Question: I'm using direct show to try and capture a webcam stream in to my vb.net program. Heres the subroutine running which works:
'''
Private Sub CaptureVideo()
Dim hr As Integer = 0
Dim sourceFilter As IBaseFilter = Nothing
Try
GetInterfaces()
hr = Me.CaptureGraphBuilder.SetFiltergraph(Me.GraphBuilder)
Debug.WriteLine("Attach the filter graph to the capture graph : " & DsError.GetErrorText(hr))
DsError.ThrowExceptionForHR(hr)
sourceFilter = FindCaptureDevice()
hr = Me.GraphBuilder.AddFilter(sourceFilter, "Video Capture")
Debug.WriteLine("Add capture filter to our graph : " & DsError.GetErrorText(hr))
DsError.ThrowExceptionForHR(hr)
hr = Me.CaptureGraphBuilder.RenderStream(PinCategory.Preview, MediaType.Video, sourceFilter, Nothing, Nothing)
Debug.WriteLine("Render the preview pin on the video capture filter : " & DsError.GetErrorText(hr))
DsError.ThrowExceptionForHR(hr)
Dim pSink As DirectShowLib.IFileSinkFilter = Nothing
Dim pMux As DirectShowLib.IBaseFilter = Nothing
hr = Me.CaptureGraphBuilder.SetOutputFileName(DirectShowLib.MediaSubType.Avi, "c:ideo\myvid1.avi", pMux, pSink)
Debug.WriteLine("Set File : " & DirectShowLib.DsError.GetErrorText(hr))
DirectShowLib.DsError.ThrowExceptionForHR(hr)
hr = Me.CaptureGraphBuilder.RenderStream(DirectShowLib.PinCategory.Capture, DirectShowLib.MediaType.Video, sourceFilter, Nothing, pMux)
Debug.WriteLine("Render the capture pin on the video capture filter : " & DirectShowLib.DsError.GetErrorText(hr))
DirectShowLib.DsError.ThrowExceptionForHR(hr)
Marshal.ReleaseComObject(sourceFilter)
SetupVideoWindow()
rot = New DsROTEntry(Me.GraphBuilder)
hr = Me.MediaControl.Run()
Debug.WriteLine("Start previewing video data : " & DsError.GetErrorText(hr))
DsError.ThrowExceptionForHR(hr)
Me.CurrentState = PlayState.Running
Debug.WriteLine("The currentstate : " & Me.CurrentState.ToString)
Catch ex As Exception
MessageBox.Show("An unrecoverable error has occurred.With error : " & ex.ToString)
End Try
End Sub
'''
However when I change the line:
'''
hr = Me.CaptureGraphBuilder.SetOutputFileName(DirectShowLib.MediaSubType.Avi, "c:ideo\myvid1.avi", pMux, pSink)
'''
to
'''
hr = Me.CaptureGraphBuilder.SetOutputFileName(DirectShowLib.MediaSubType.Asf, "c:ideo\myvid1.wmv", pMux, pSink)
'''
I get a black screen and an error:

Basically i'm trying to record in wmv instead of uncompressed AVI (something like DiVX / xvid would be fine too)
Thanks
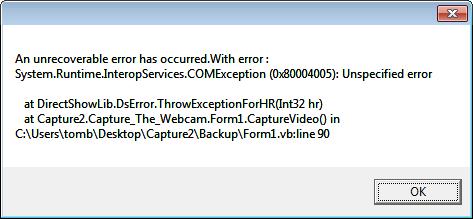
Answer: You need to configure 'WM ASF Writer' before you can connect it using 'RenderStream' as you attempt. See <URL> for details.